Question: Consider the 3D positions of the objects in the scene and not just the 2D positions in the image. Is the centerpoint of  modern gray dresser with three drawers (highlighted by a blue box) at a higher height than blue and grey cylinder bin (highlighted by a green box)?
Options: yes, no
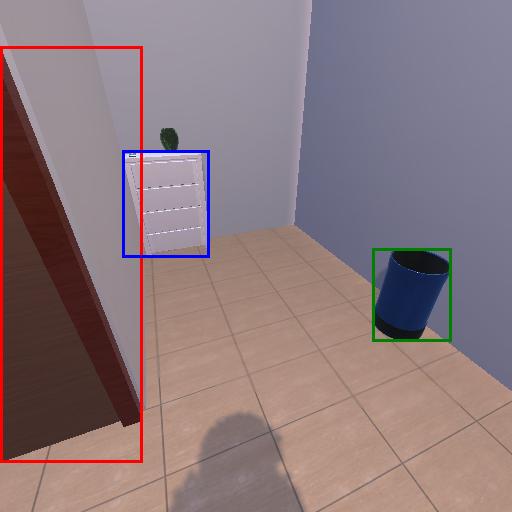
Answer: yes